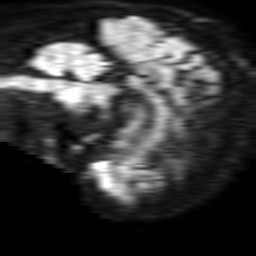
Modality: TRACE
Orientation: sagittal
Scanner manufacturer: philips
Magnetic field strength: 1.5 T
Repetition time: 3.654 s
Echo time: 0.06896 s